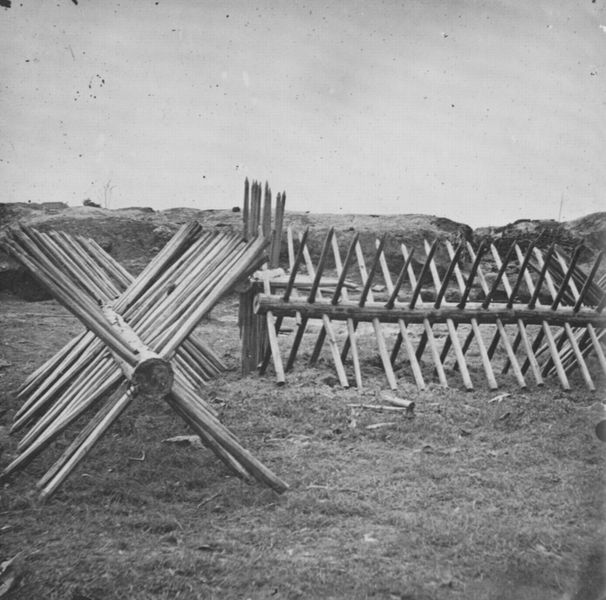
Titel: Cheve-de-frese Front der Konföderierten bei Petersburg - Mahone
Künstler: Mathew B. Brady
Schlagwörter: himmel, schatten, weiß, landschaft, grau, holz, licht, schwarz, gras, wiese, zaun, alt, baumstamm, ebene, erde, feld, halme, horizont, hügel, stamm, weide, spitzen, reiter, rund, skulptur, spanien, acker, heu, berge, zäune, angst, krieg, spitz, befestigung, foto, fotografie, photographie, kreuz, pfahl, schwarzweiß, photo, kreuze, stäbe, rollen, konstruktion, tannenbaum, fleckig, barriere, speer, speere, pflug, abwehr, splitter, begrenzung, hindernis, sperre, fotot, spieße, absprerrung, barrieren, schützengraben, panzersperre, sperren, absprerung, quirl, kknstruktion, kampfgerät, spanischer reiter, schützengräben